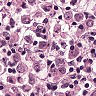
Metastatic tissue present: yes